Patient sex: F
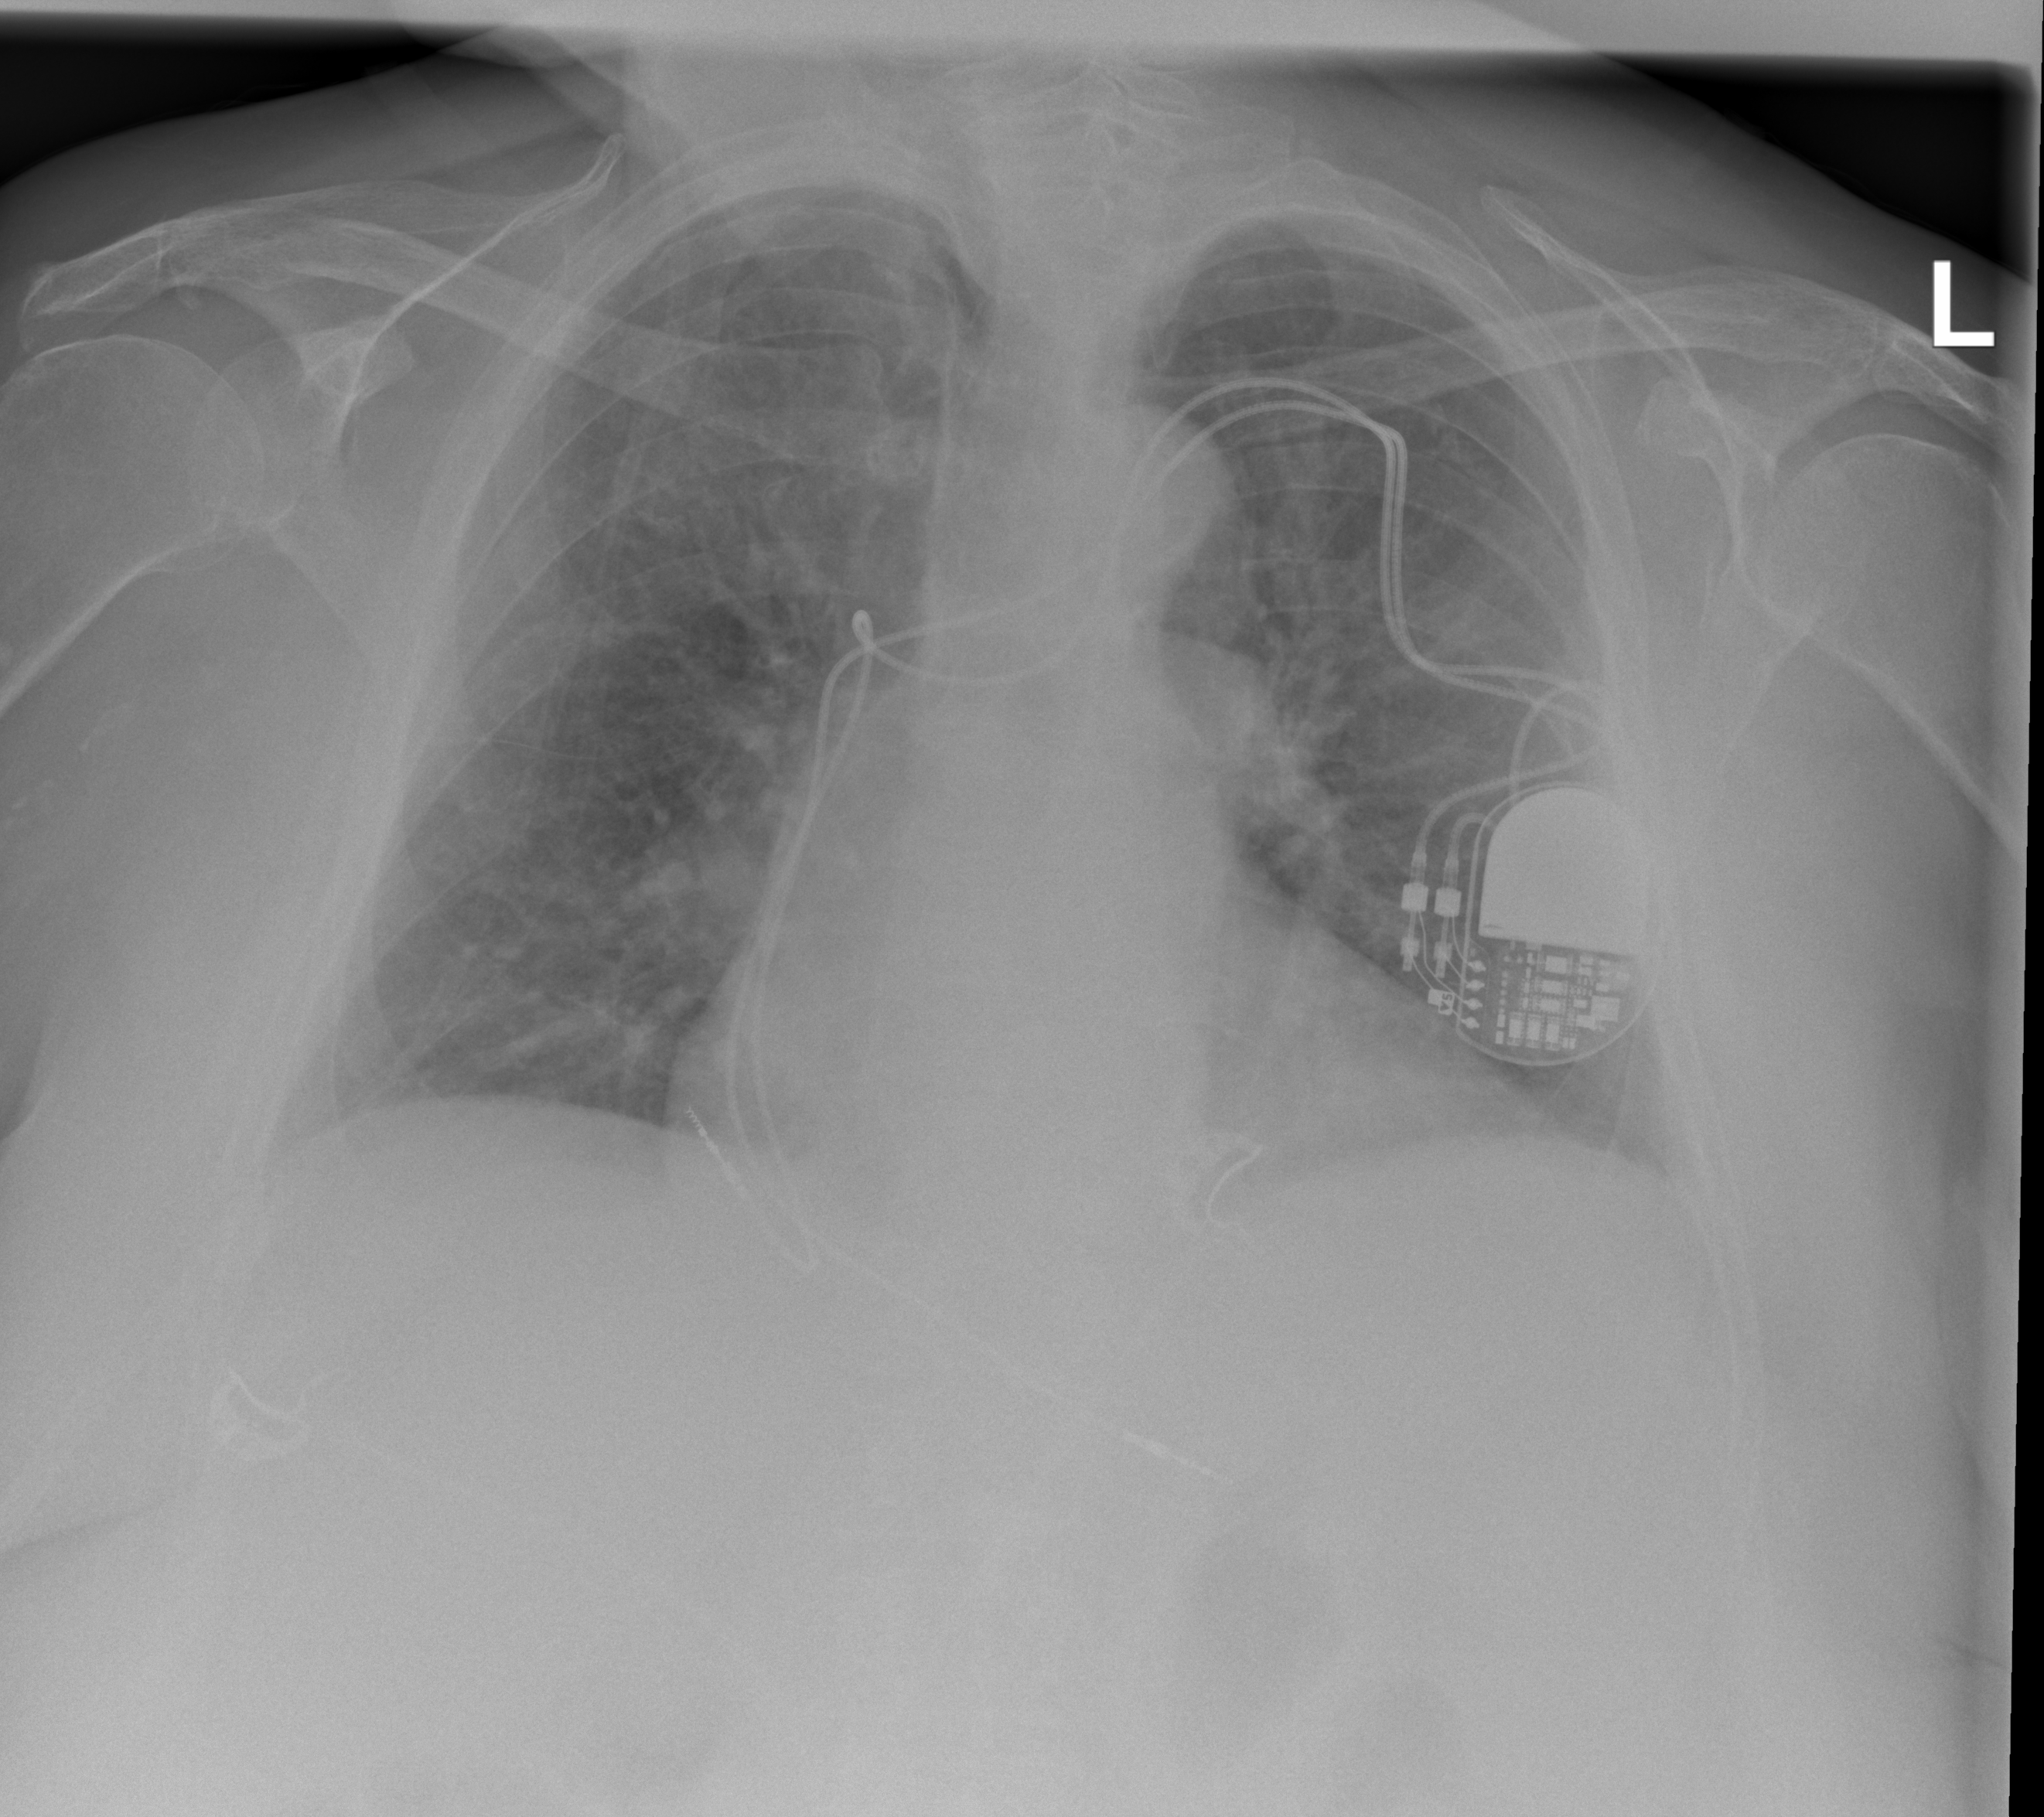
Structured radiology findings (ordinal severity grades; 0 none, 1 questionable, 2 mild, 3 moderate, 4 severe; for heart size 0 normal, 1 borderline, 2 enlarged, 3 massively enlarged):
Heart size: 2
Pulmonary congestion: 2
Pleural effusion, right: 0
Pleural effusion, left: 0
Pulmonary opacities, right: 1
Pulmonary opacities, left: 0
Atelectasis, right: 0
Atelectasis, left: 0